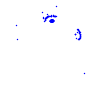
Particle: electron